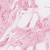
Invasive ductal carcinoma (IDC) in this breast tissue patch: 0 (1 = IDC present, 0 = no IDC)